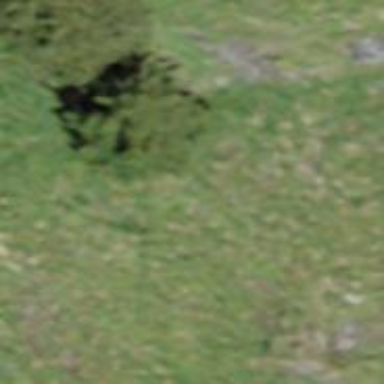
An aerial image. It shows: Needle-leaved tree in natural setting.